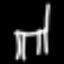
Label: chair